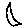
Label: moon